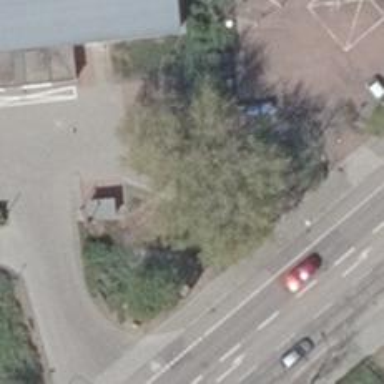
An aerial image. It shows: Footway.